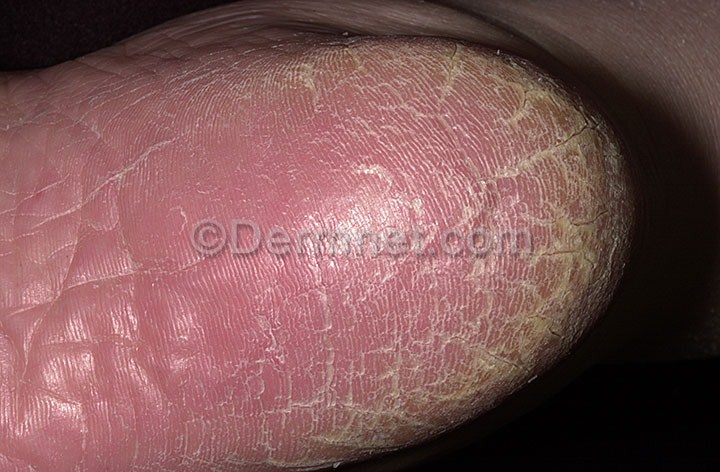
Disease: Eczema Photos